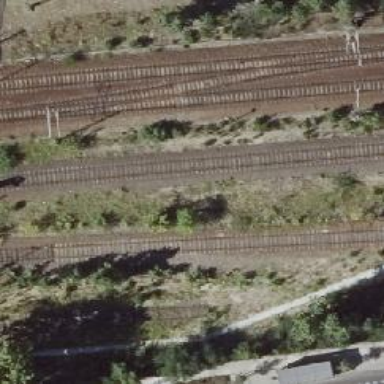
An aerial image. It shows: Railway signal.